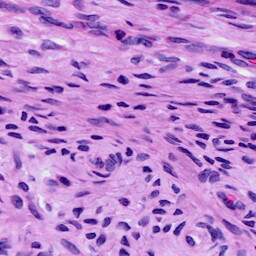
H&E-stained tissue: Cervix